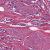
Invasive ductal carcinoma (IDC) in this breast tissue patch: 1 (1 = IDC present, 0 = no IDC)